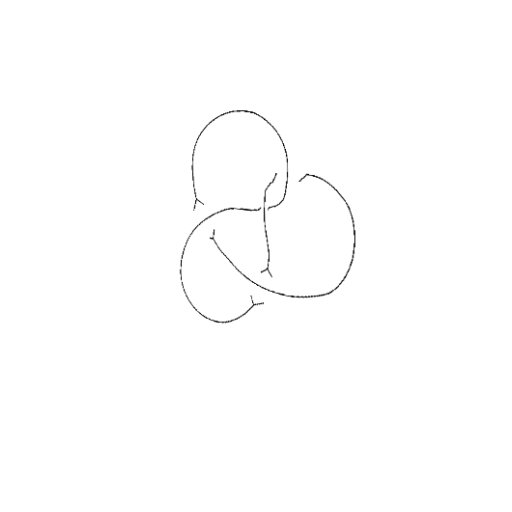
Crossing number: 4